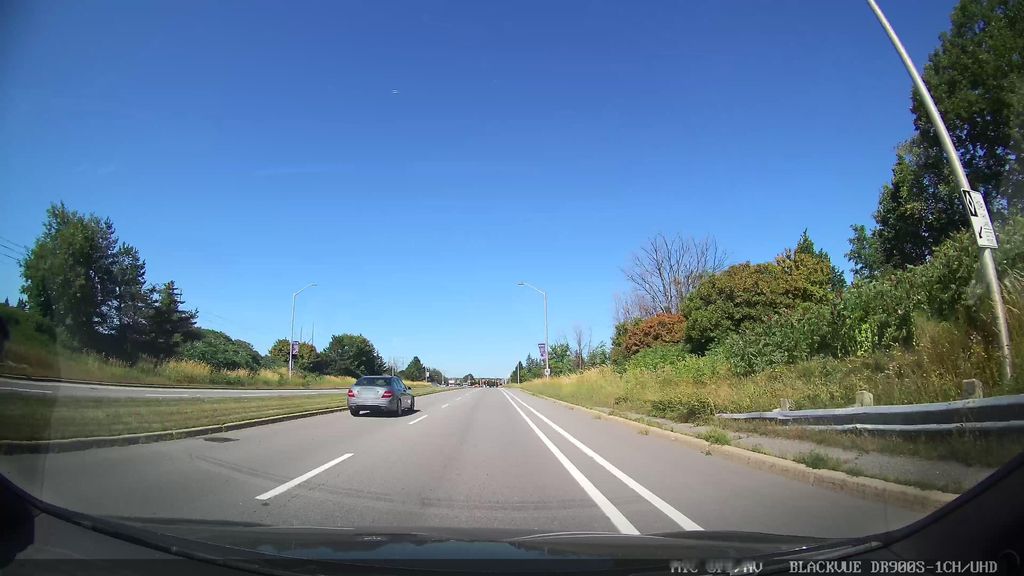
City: ottawa-gatineau